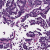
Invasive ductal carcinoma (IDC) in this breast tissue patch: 1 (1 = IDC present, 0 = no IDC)